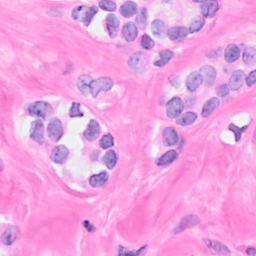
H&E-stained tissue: Breast